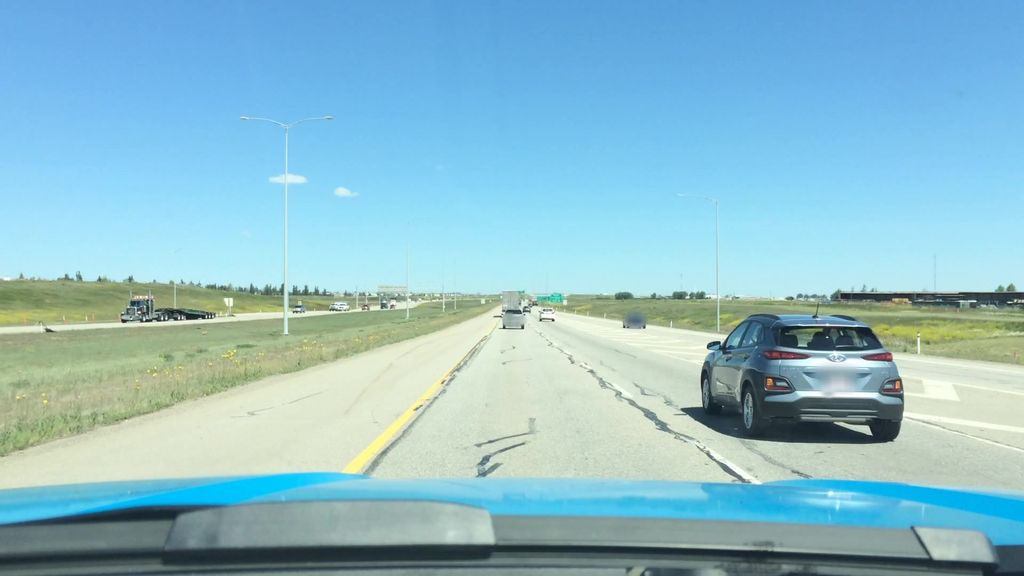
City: calgary